Interaction volume radius: 5 \u00c5
Interaction volume height: 10 \u00c5
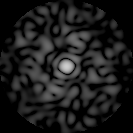
Disorder parameter: 0.8612